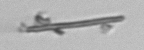
Label: fiber_TAG_external_detritus